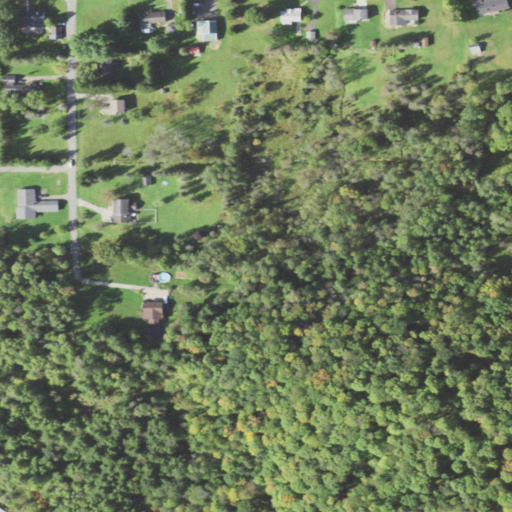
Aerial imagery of valley in Pennsylvania named Foster Hollow containing mixed forest, deciduous forest, evergreen forest, pasture, open development, low intensity development, and medium intensity development